Question: I'm trying to read excel file which is uploaded on itemadded event. I need to update meta data column of document library by reading uploaded excel sheet. But I get following error,

Here is my code,
'''
SPItem item = properties.ListItem;
string workbookpath = "http://server/sites/dev/Published%20documents/Test.xlsx";
ApplicationClass excel = new ApplicationClass();
excel.Visible = false;
Workbook excelWorkBook = excel.Workbooks.Open(workbookpath, 0, true, 5, "", "", false, XlPlatform.xlWindows, "", true, false, 0, true, false, false);
Sheets sheets = excelWorkBook.Worksheets;
Worksheet worksheet = (Worksheet)sheets.get_Item(1);
Range range = worksheet.get_Range("A1", "A1");
item["Status"] = (string)range.Cells.Value2;
item.Update();
base.ItemAdded(properties);
'''
For testing purpose I've hard coded the excel file path.
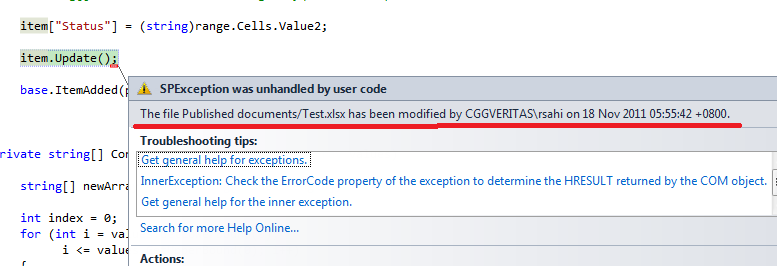
Answer: Take a look at this blog post. I think it will help
<URL>